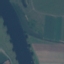
Land use / land cover class: River